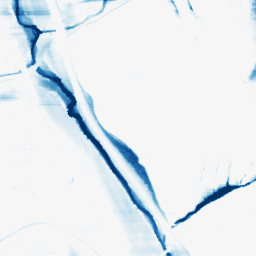
Category: morphological
Decomposition family: morphological_rect
Decomposition parameters: operation: closing
width: 50
height: 5
Upsampling method: quartic
Upsampling parameters: scale: 4
Upsampling scale: 4